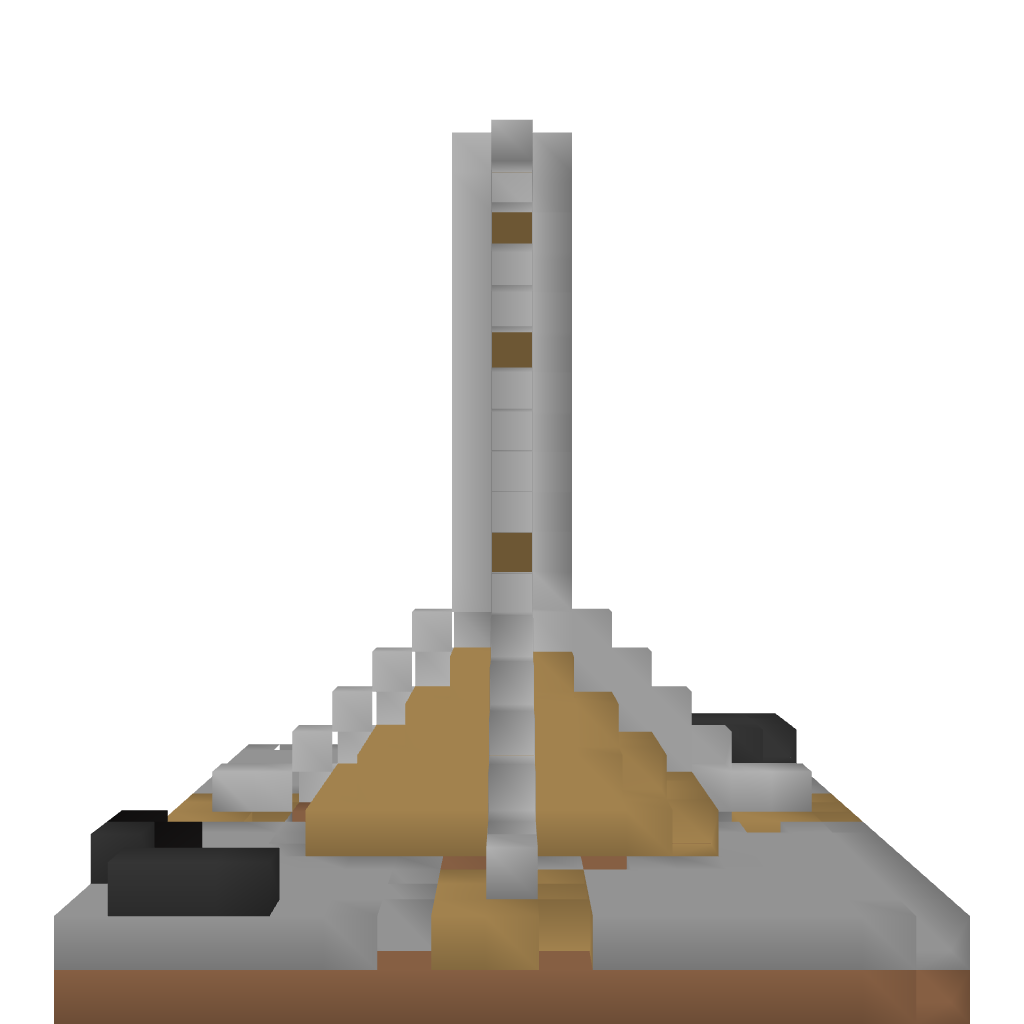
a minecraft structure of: Water fountain!